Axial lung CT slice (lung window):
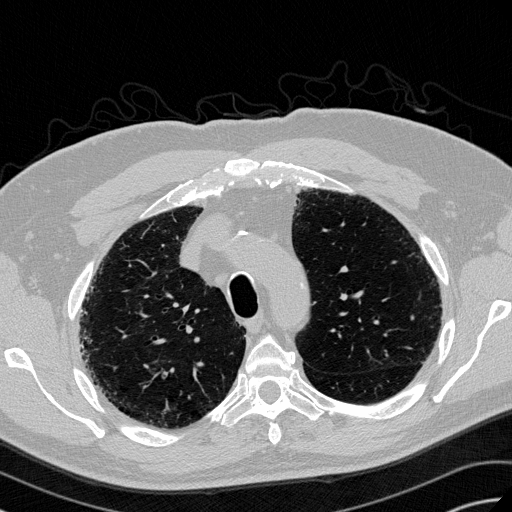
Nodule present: no